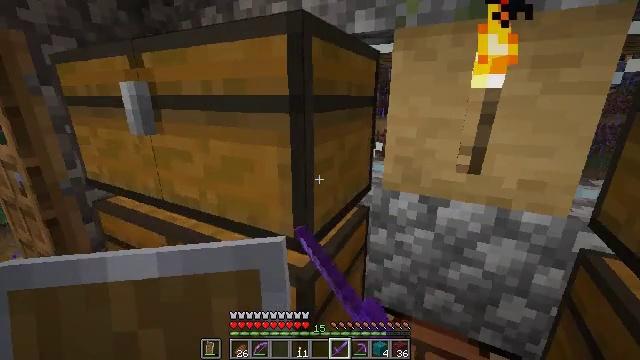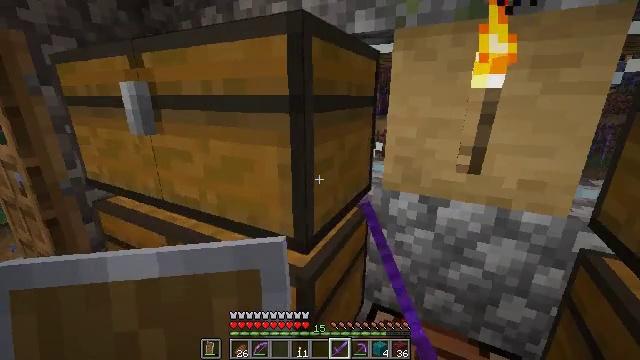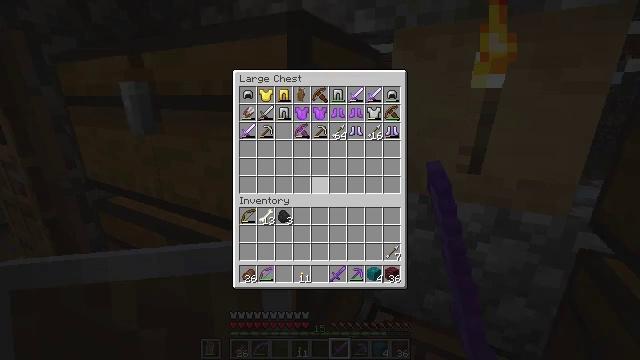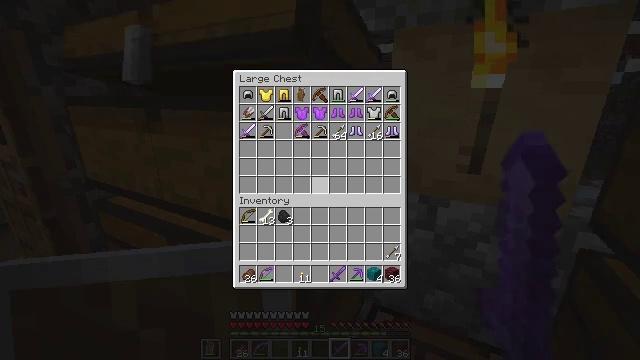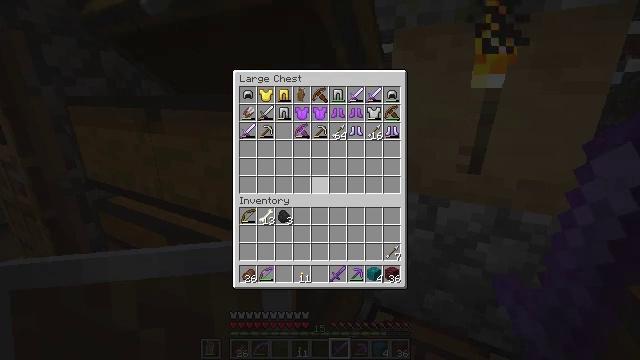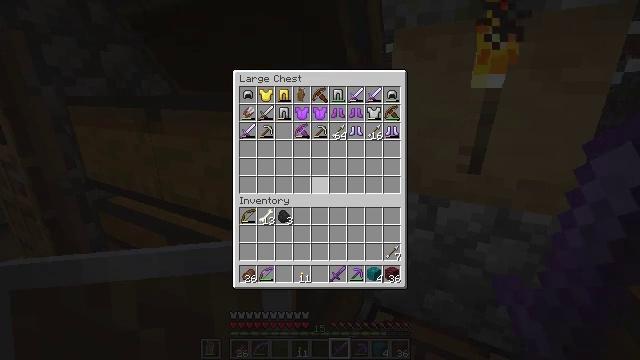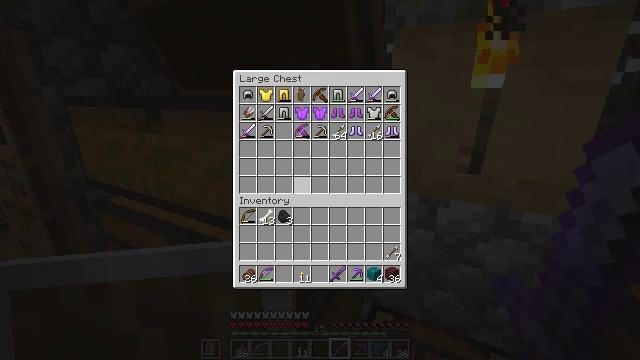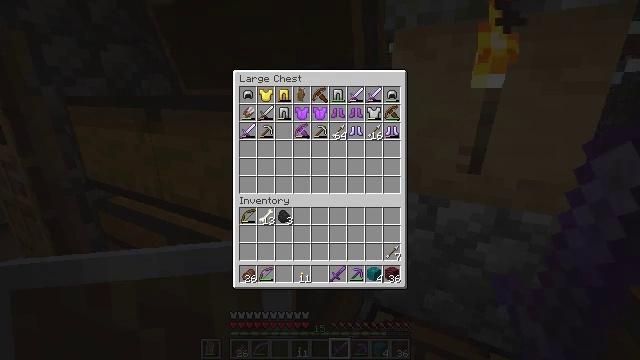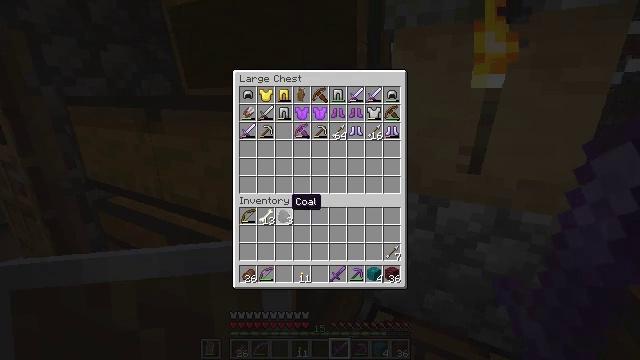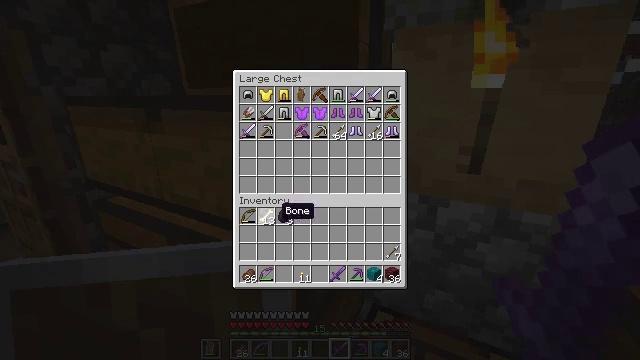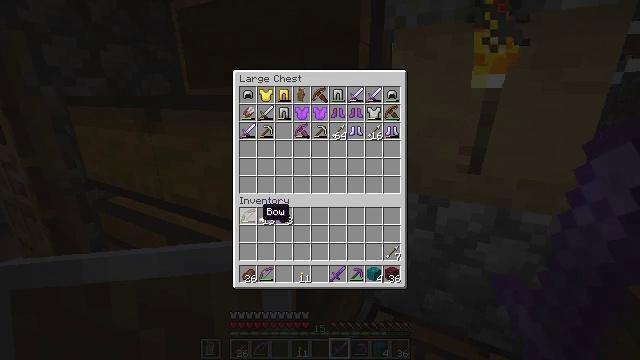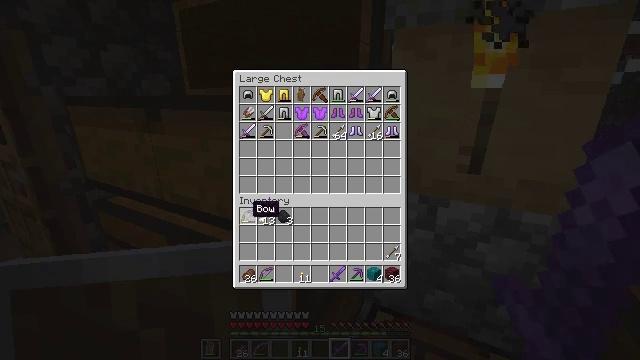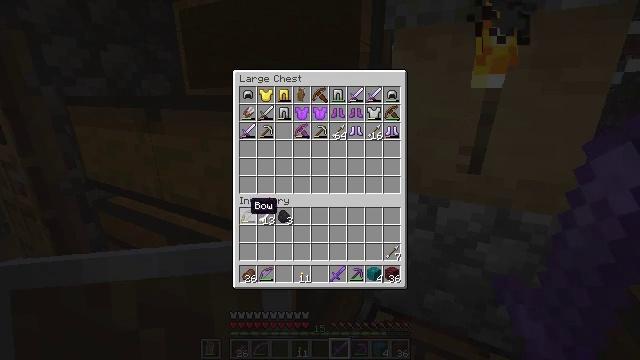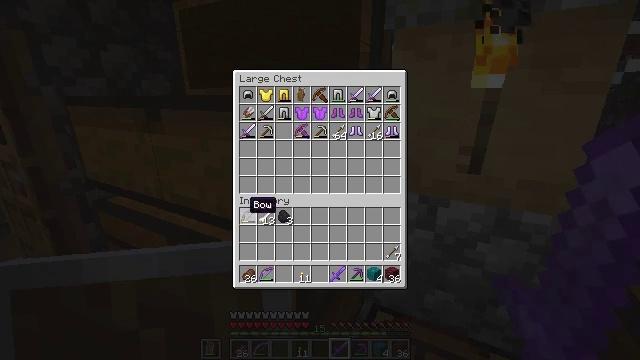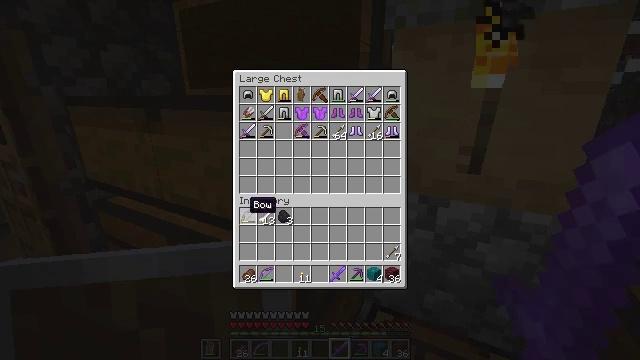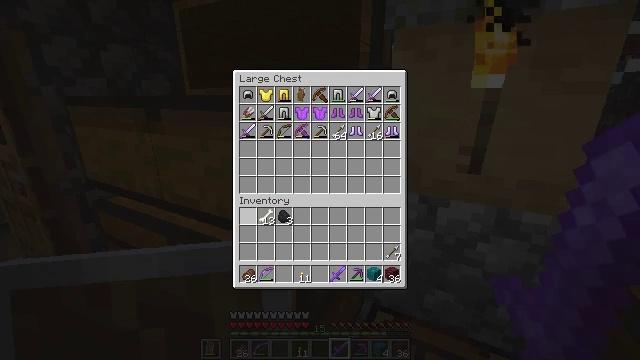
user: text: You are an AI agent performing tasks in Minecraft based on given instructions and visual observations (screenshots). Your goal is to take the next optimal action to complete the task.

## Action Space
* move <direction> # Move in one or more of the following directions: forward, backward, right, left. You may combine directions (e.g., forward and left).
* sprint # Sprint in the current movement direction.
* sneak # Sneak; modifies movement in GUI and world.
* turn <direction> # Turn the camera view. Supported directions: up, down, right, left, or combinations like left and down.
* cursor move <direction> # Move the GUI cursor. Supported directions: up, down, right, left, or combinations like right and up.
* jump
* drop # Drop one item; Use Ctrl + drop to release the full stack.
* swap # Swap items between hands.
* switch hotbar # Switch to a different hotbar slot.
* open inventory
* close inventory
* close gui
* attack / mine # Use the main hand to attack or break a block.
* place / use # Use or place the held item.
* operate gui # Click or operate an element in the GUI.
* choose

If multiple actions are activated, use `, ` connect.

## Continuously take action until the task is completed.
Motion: motion action
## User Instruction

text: Use an ender pearl and blaze powder to craft an ender eye.
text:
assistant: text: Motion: no_op
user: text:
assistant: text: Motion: no_op
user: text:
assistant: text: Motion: no_op
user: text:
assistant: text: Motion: no_op
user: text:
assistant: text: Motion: no_op
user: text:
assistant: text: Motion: sneak, turn left
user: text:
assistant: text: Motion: sneak, turn left and down
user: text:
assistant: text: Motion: sneak, turn left and down
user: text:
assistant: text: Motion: sneak, turn left and down
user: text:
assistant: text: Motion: sneak, turn left
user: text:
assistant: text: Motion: sneak, turn left
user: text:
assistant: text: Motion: sneak
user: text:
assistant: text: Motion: sneak
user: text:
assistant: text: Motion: sneak
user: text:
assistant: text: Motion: sneak, use / place
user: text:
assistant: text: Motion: sneak, use / place
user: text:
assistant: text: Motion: sneak
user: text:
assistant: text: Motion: sneak
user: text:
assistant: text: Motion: sneak
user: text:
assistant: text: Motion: no_op
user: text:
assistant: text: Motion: no_op
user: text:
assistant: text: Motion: no_op
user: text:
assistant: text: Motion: no_op
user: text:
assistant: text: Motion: no_op
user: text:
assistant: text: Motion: no_op
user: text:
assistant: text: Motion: no_op
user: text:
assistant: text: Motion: no_op
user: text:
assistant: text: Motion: no_op
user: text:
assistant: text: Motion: no_op
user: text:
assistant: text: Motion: no_op